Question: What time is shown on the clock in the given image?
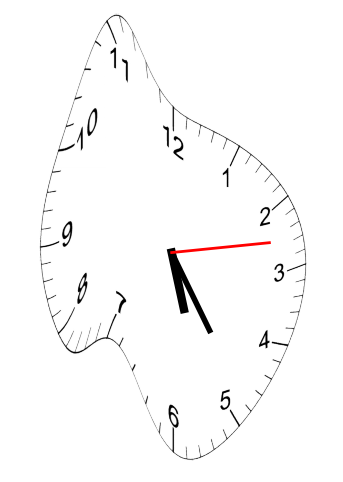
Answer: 05:24:13